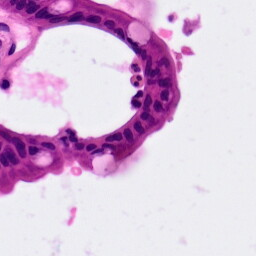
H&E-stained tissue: Pancreatic